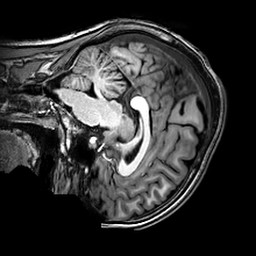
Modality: T1w
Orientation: sagittal
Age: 22
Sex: female